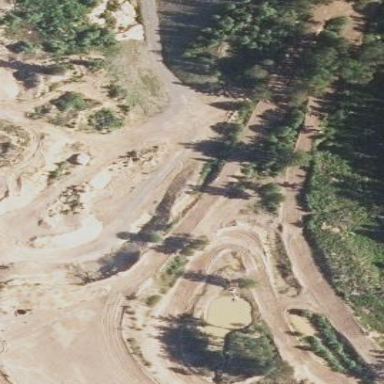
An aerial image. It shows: Motocross raceway with sandy surface.